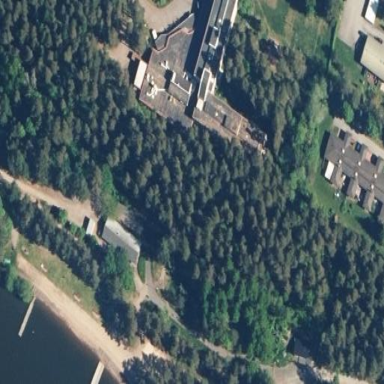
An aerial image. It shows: Hotel building.